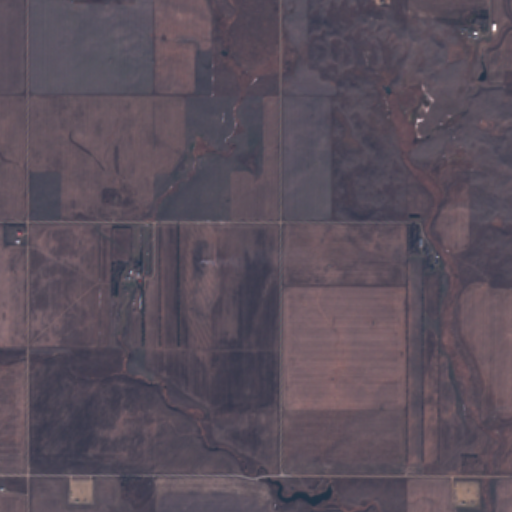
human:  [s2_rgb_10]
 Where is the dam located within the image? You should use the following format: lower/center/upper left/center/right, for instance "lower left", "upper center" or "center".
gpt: The dam is located in the upper right of the image.
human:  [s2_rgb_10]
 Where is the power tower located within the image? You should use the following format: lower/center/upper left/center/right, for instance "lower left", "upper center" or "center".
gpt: The power tower is located in the center right of the image.
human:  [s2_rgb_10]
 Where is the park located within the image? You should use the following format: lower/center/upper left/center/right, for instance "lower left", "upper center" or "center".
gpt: There is no park in the image.